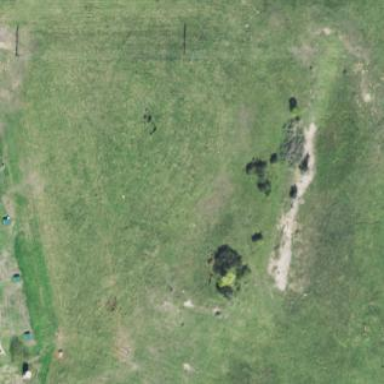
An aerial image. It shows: Shooting range on leisure land pitch.